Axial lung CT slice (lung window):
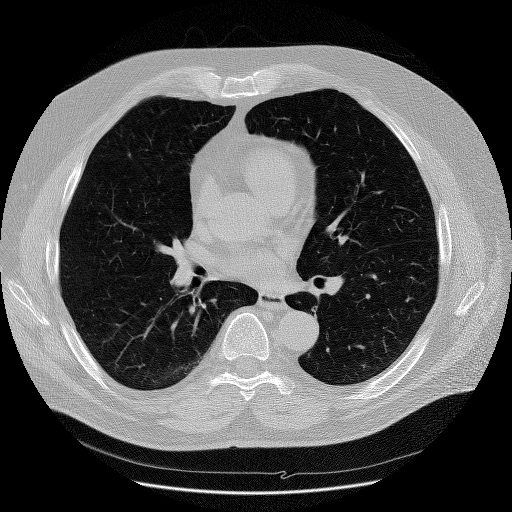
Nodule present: no